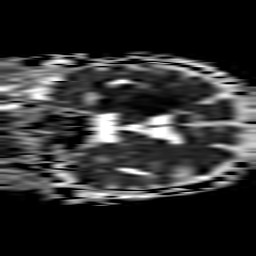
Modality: ADC
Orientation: coronal
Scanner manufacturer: philips
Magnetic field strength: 3 T
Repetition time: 3.082 s
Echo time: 0.076 s